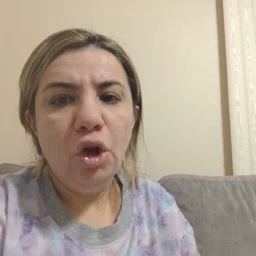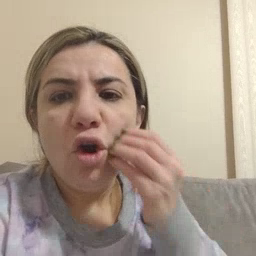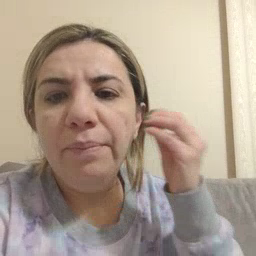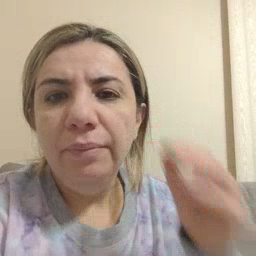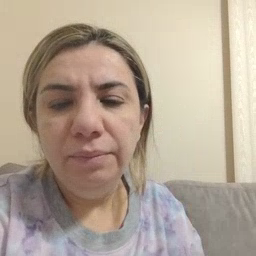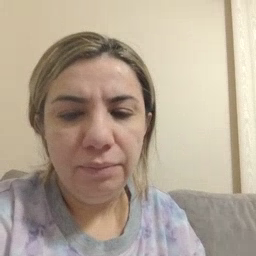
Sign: home